Field crop: maize
Growth stage: 1
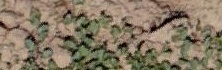
Species: convolvulus